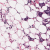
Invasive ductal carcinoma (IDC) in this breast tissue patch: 0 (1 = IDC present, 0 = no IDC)